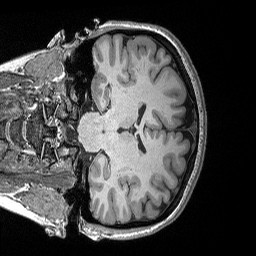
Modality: T1w
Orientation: coronal
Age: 25
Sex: female